Question: The following component paints correctly if move and resize but does not if dragged from out of the screen.
Why?
'''
public class Test_ShapeDraw {
public static class JShape extends JComponent {
private Shape shape;
private AffineTransform tx;
private Rectangle2D bounds;
public JShape() {
}
public void setShape(Shape value) {
this.shape = value;
bounds = shape.getBounds2D();
setPreferredSize(new Dimension((int) bounds.getWidth(), (int)bounds.getHeight()));
tx = AffineTransform.getTranslateInstance(-bounds.getMinX(), -bounds.getMinY());
}
public Shape getShape() {
return shape;
}
@Override
protected void paintComponent(Graphics g) {
super.paintComponent(g);
if( shape != null ) {
Graphics2D g2d = (Graphics2D)g;
g2d.setTransform(tx);
g2d.setRenderingHint(RenderingHints.KEY_ANTIALIASING, RenderingHints.VALUE_ANTIALIAS_ON);
((Graphics2D)g).draw(shape);
}
}
}
public static void main(String[] args) {
SwingUtilities.invokeLater(new Runnable() {
@Override
public void run() {
createAndShowGUI();
}
});
}
private static void createAndShowGUI() {
Shape shape = new Ellipse2D.Double(0,0,300,300);
JShape jShape = new JShape();
jShape.setShape(shape);
JFrame f = new JFrame("Shape Test");
f.setDefaultCloseOperation(JFrame.EXIT_ON_CLOSE);
f.add(jShape);
f.pack();
f.setVisible(true);
}
}
'''

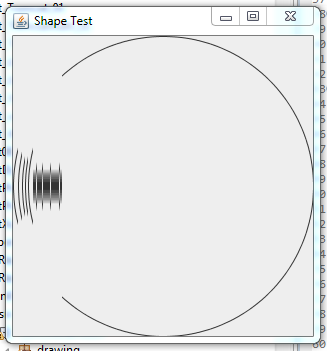
Answer: '''
AffineTransform originalTransform = g2d.getTransform();
g2d.transform(tx);
g2d.setRenderingHint(RenderingHints.KEY_ANTIALIASING, RenderingHints.VALUE_ANTIALIAS_ON);
((Graphics2D)g).draw(shape);
g2d.setTransform(originalTransform);
'''
Explanation: see the JavaDoc for Graphics2D.setTransform: WARNING: This method should never be used to apply a new coordinate transform on top of an existing transform because the Graphics2D might already have a transform that is needed for other purposes, such as rendering Swing components or applying a scaling transformation to adjust for the resolution of a printer.
To add a coordinate transform, use the transform, rotate, scale, or shear methods. The setTransform method is intended only for restoring the original Graphics2D transform after rendering.
<URL>